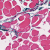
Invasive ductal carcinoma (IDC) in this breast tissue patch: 0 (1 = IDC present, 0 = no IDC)